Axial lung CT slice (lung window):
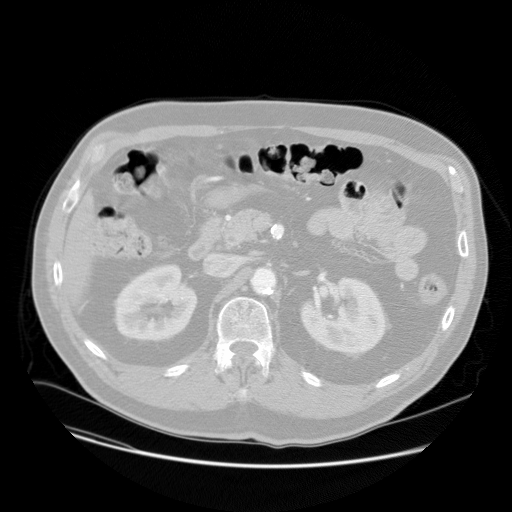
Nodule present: no